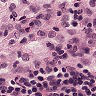
Metastatic tissue present: no